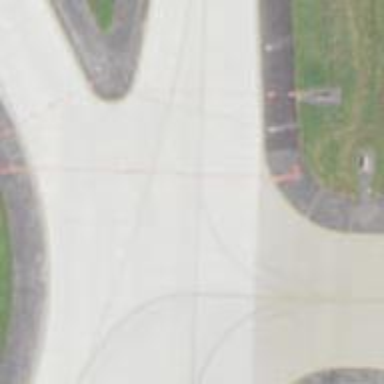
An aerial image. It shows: View of taxiway at the airport.